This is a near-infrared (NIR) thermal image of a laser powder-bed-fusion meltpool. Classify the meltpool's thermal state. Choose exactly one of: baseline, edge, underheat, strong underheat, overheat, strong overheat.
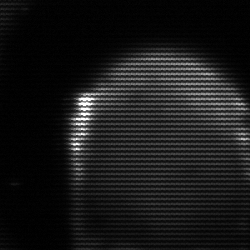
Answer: edge